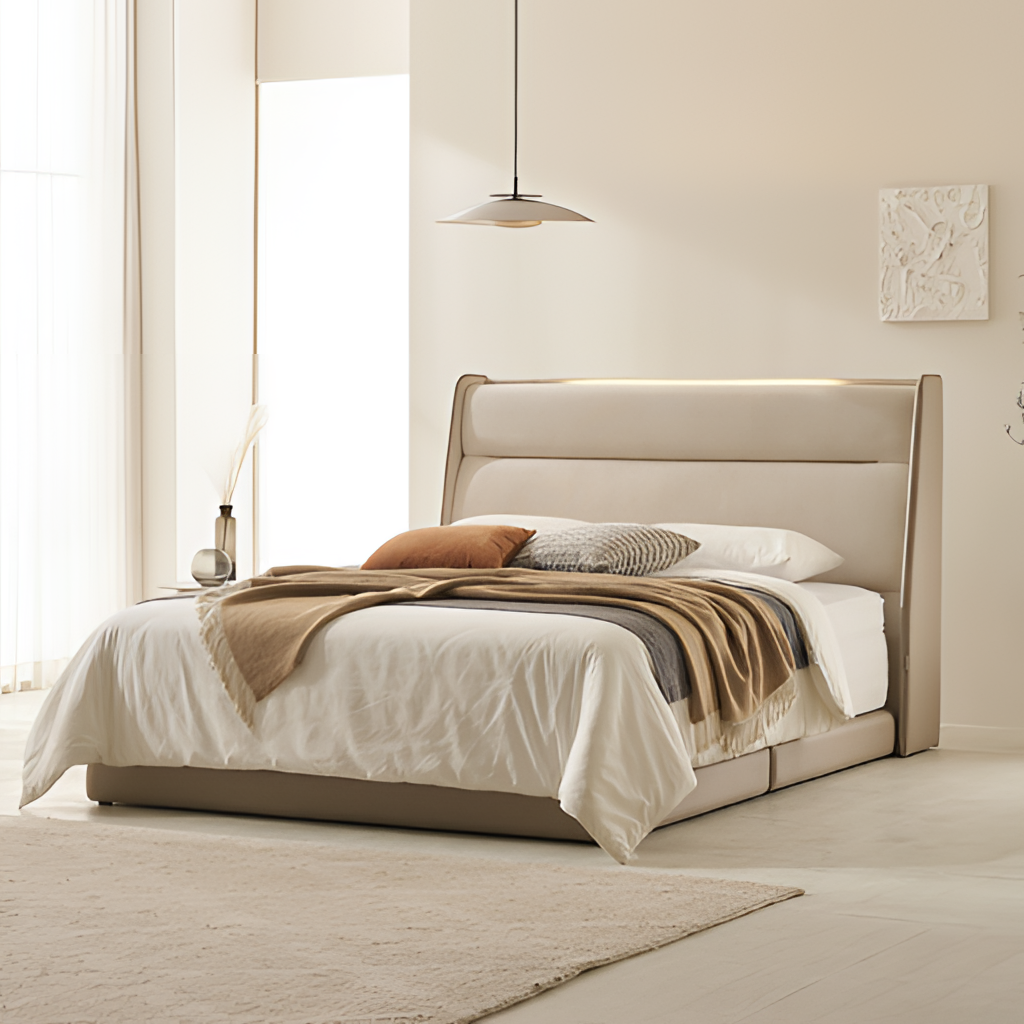
bedroom, beige fabric bed, beige wood flooring, with plank pattern, paint wallpaper, with solid pattern, modern